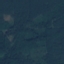
Land use / land cover class: Forest